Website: walmart
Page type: payment
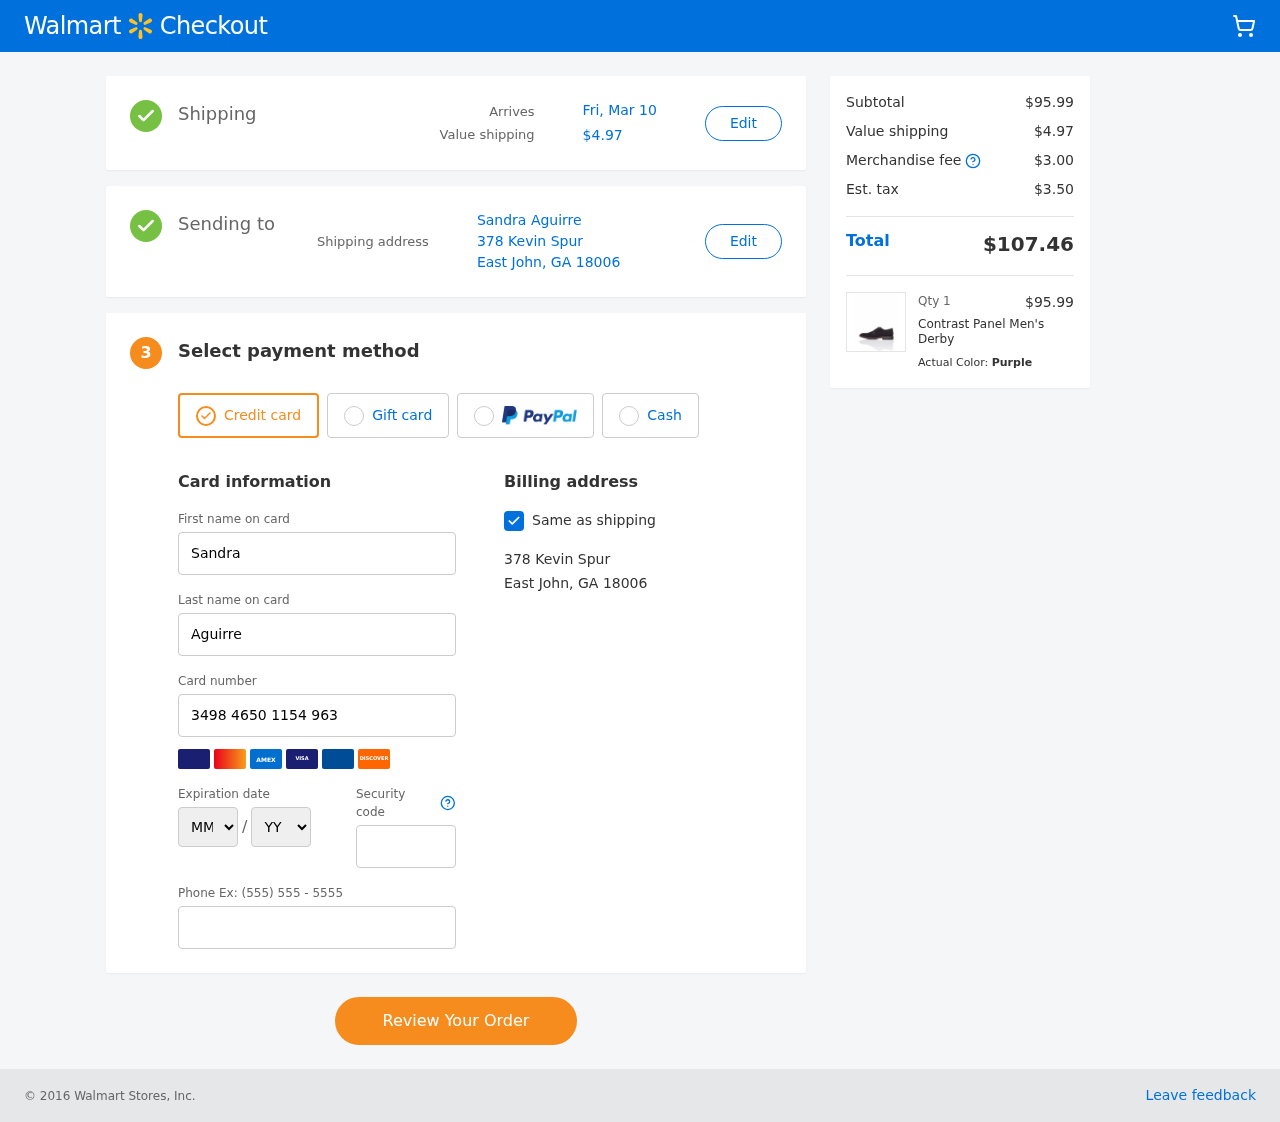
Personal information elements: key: PII_CARD_EXPIRY_MONTH
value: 01
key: PII_CARD_EXPIRY_YEAR
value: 28
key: PII_CITY_STATE_ZIP
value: East John, GA 18006
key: PII_FULLNAME
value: Sandra Aguirre
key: PII_STREET
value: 378 Kevin Spur
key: PII_FIRSTNAME
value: Sandra
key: PII_LASTNAME
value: Aguirre
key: PII_CARD_NUMBER
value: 3498 4650 1154 963
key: PII_CARD_CVV
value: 8865
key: PII_PHONE
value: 9942511102
Product elements: key: PRODUCT1_NAME
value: Contrast Panel Men's Derby
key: PRODUCT1_PRICE
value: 95.99
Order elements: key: ORDER_DELIVERY_DATE
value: Fri, Mar 10
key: ORDER_SHIPPING_COST
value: $4.97
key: ORDER_SUBTOTAL
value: $95.99
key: ORDER_MERCHANDISE_FEE
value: $3.00
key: ORDER_TAX
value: $3.50
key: ORDER_TOTAL
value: $107.46
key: ORDER_NUM_ITEMS
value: Qty 1